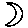
Label: moon